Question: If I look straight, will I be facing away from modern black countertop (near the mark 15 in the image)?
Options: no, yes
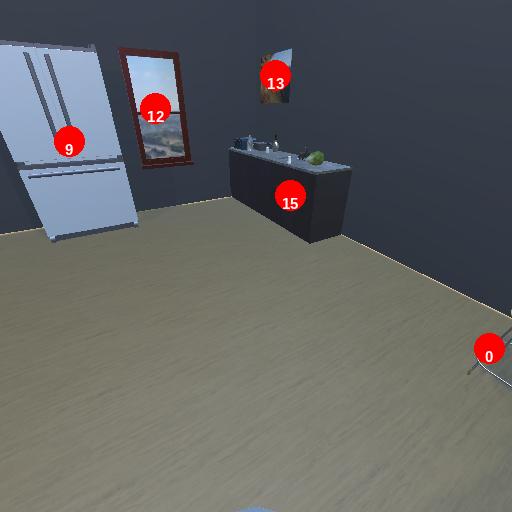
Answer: no